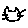
Label: cat